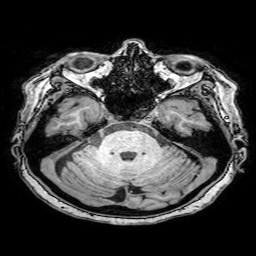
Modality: T1w
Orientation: coronal
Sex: female
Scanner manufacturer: philips
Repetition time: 0.008311 s
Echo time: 0.00385 s